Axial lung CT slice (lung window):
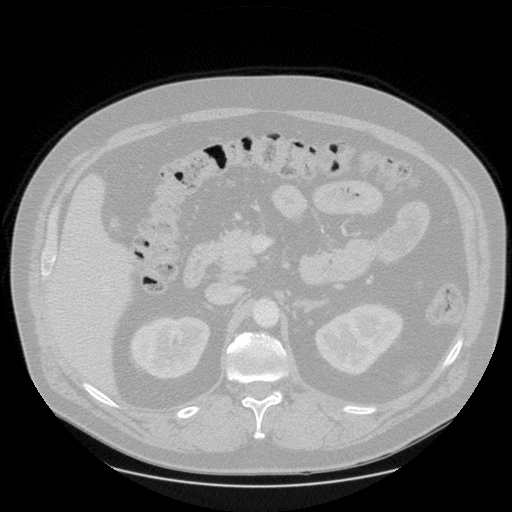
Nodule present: no